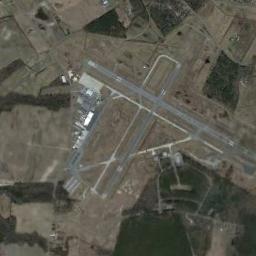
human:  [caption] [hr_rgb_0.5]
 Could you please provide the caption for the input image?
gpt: The airport is surrounded by neat terraces .

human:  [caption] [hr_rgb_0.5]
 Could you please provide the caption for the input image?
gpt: A complex airport with many runways and buildings is surrounded by a brown and green farmland .

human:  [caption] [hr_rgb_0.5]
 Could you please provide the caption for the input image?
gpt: An airport with some runways perpendicular to each other and buildings on the farmland with different plants .

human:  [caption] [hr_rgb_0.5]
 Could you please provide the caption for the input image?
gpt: There is an airport built in bare land next to the field .

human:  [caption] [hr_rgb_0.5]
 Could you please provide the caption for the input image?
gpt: Two roads intersect at the airport .